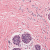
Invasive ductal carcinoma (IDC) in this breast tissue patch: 0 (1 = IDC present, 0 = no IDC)